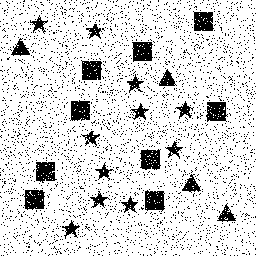
Squares: 9
Triangles: 4
Stars: 11
Total shapes: 24